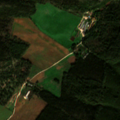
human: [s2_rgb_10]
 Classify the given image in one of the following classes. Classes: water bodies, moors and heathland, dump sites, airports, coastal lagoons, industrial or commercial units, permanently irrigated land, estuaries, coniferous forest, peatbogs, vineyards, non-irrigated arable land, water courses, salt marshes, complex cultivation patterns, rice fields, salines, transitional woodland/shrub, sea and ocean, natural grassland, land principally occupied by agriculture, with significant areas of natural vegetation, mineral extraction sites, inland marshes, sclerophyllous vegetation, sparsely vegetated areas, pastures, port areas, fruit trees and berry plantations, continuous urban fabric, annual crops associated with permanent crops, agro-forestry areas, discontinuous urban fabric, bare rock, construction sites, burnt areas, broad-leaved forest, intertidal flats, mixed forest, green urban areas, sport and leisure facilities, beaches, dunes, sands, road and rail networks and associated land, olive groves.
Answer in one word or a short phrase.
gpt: non-irrigated arable land, pastures, annual crops associated with permanent crops, broad-leaved forest, coniferous forest, mixed forest, sclerophyllous vegetation